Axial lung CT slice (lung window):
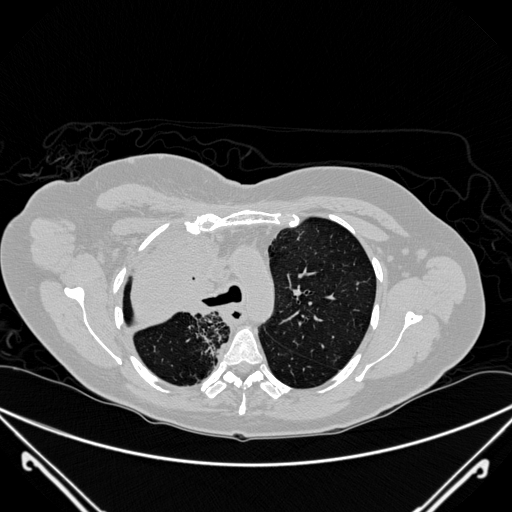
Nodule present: no